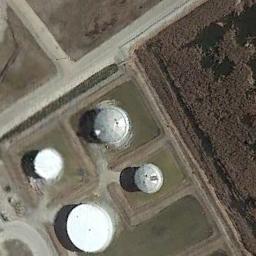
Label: storage_tank